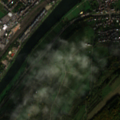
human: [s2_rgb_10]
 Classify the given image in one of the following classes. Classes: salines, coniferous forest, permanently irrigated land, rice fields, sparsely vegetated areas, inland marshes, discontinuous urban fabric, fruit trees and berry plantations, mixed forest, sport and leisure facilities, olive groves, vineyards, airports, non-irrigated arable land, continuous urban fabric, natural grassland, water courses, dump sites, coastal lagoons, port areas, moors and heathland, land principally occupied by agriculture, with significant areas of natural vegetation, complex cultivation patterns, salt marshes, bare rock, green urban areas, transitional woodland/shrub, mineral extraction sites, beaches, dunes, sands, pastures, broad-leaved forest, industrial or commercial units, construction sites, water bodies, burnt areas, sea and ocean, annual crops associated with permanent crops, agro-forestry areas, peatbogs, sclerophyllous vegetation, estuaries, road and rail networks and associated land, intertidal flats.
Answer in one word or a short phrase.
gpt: discontinuous urban fabric, industrial or commercial units, vineyards, pastures, land principally occupied by agriculture, with significant areas of natural vegetation, broad-leaved forest, water courses